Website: crate-barrel
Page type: customer-info-address
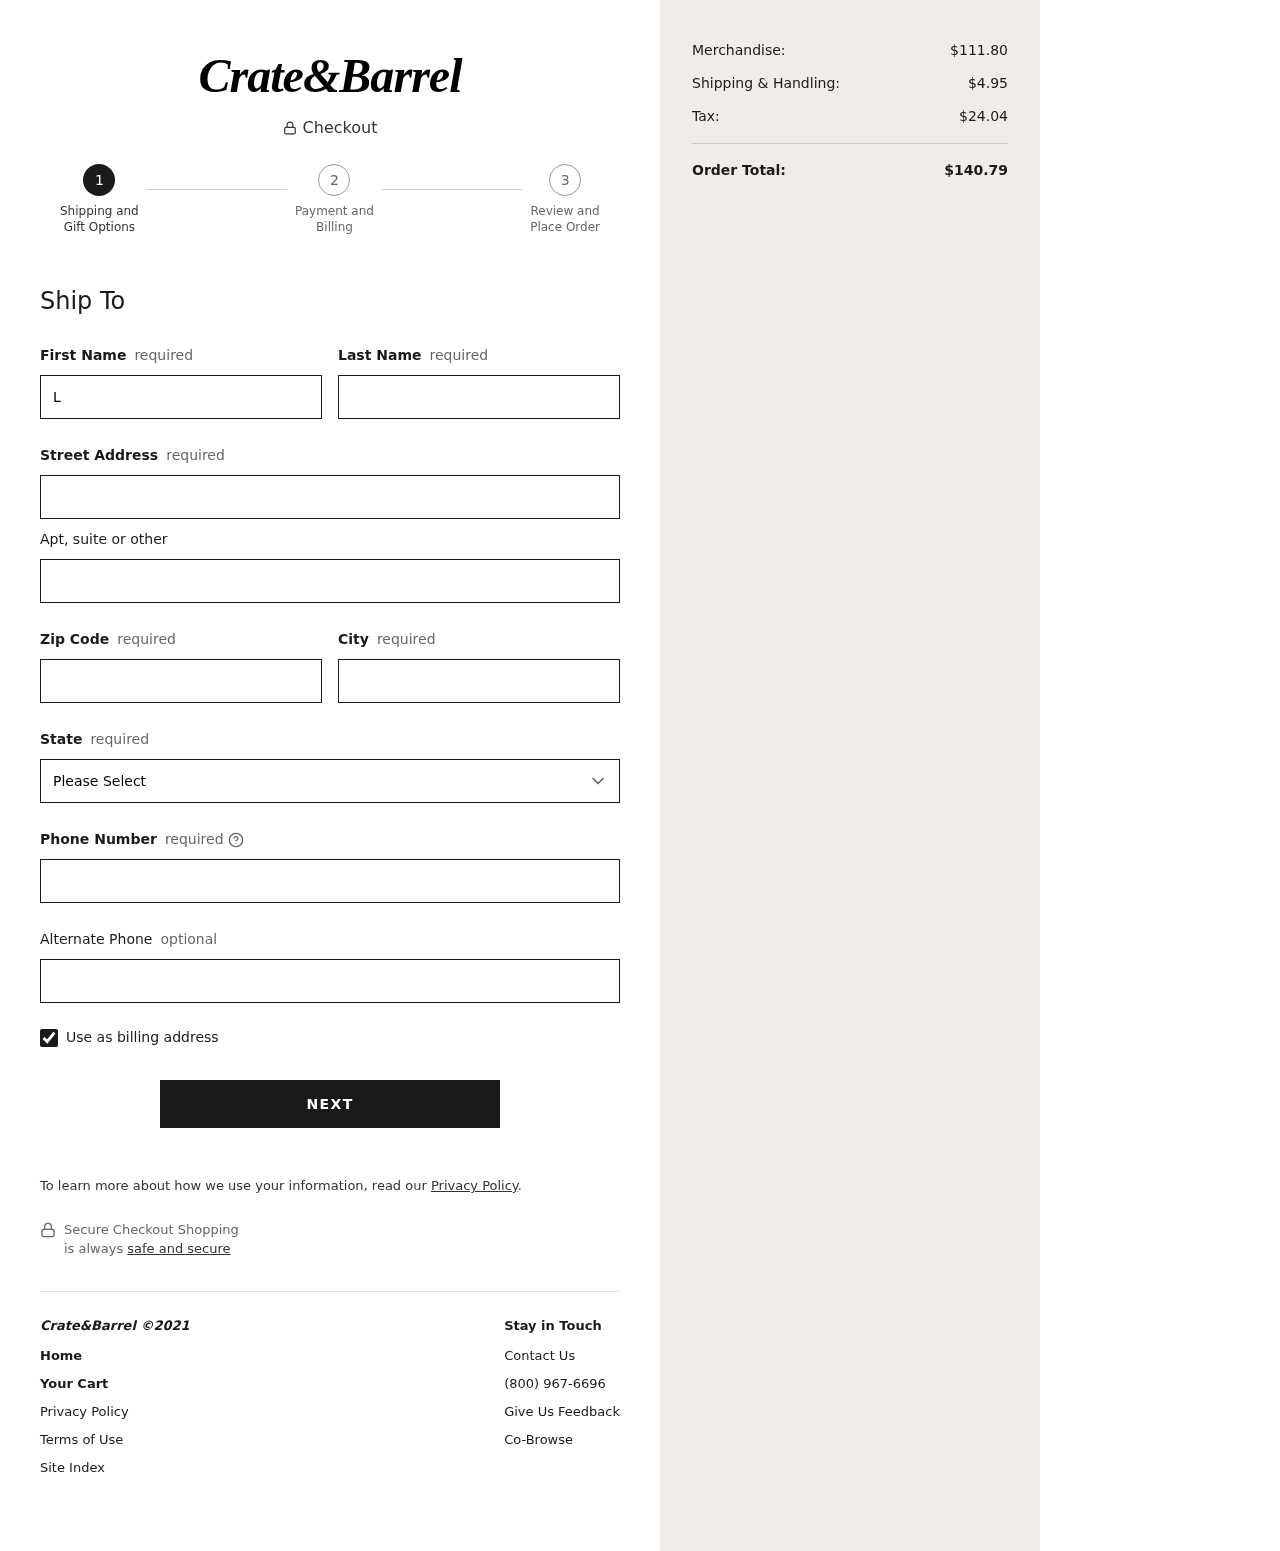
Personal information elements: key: PII_STATE
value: Kentucky
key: PII_FIRSTNAME
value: Lori
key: PII_LASTNAME
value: Lewis
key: PII_STREET
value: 89274 Le Estate
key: PII_POSTCODE
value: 67933
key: PII_CITY
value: Fernandezberg
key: PII_PHONE
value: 6286499133
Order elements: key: ORDER_SUBTOTAL
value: $111.80
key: ORDER_SHIPPING_COST
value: $4.95
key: ORDER_TAX
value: $24.04
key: ORDER_TOTAL
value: $140.79